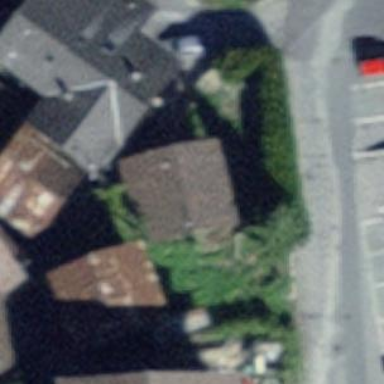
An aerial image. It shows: Simple and straightforward house.